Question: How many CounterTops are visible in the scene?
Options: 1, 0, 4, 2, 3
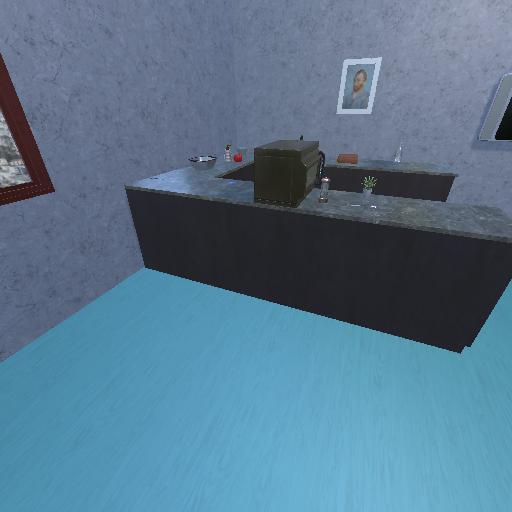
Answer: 1